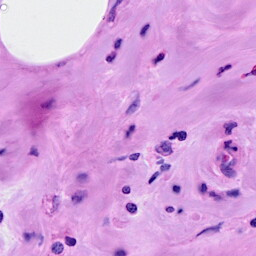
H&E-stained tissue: Breast